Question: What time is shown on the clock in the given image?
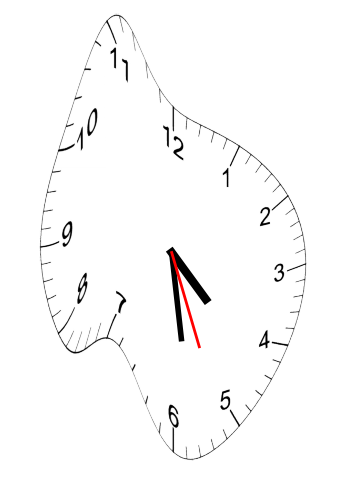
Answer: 04:28:26